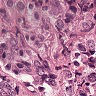
Metastatic tissue present: yes